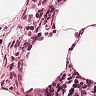
Metastatic tissue present: no